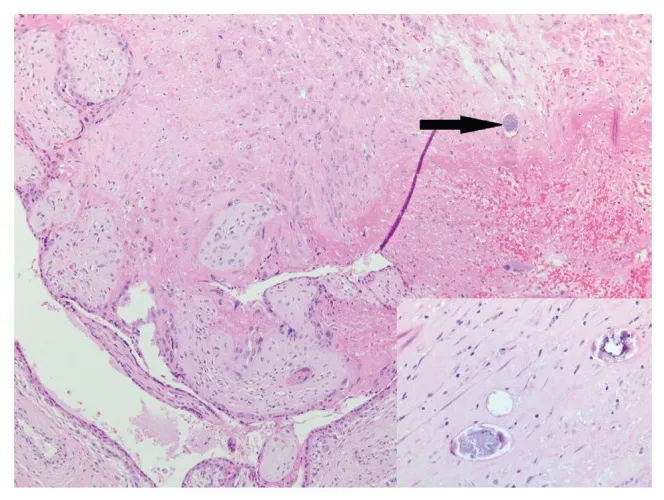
Fallopian tube with products of conception and an incidental finding of schistosomal ova (arrow) (original magnification x 100) and inset (original magnification x 400).
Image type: pathology (h&e)